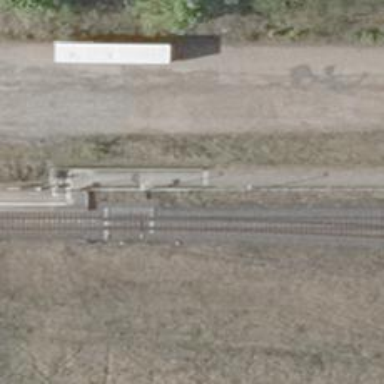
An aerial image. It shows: Railway switch with the turnout pointing to the right.